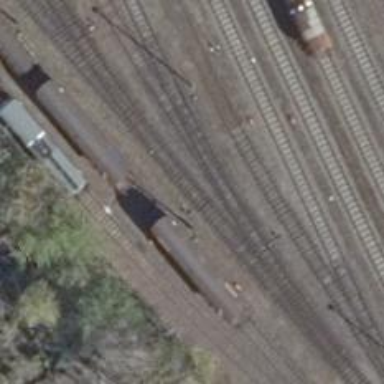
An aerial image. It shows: Railway yard used for servicing trains.